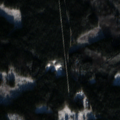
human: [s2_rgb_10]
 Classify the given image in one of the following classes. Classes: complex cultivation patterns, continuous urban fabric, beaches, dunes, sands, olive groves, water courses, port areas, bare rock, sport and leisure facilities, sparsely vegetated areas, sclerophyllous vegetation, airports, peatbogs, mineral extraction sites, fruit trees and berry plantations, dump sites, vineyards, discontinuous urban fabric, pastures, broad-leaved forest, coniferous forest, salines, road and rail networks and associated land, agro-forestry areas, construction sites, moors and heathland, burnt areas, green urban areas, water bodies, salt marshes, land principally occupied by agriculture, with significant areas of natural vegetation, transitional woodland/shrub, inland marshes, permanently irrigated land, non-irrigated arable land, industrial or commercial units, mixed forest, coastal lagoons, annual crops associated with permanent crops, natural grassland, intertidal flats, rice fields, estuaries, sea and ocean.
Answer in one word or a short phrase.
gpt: broad-leaved forest, coniferous forest, mixed forest